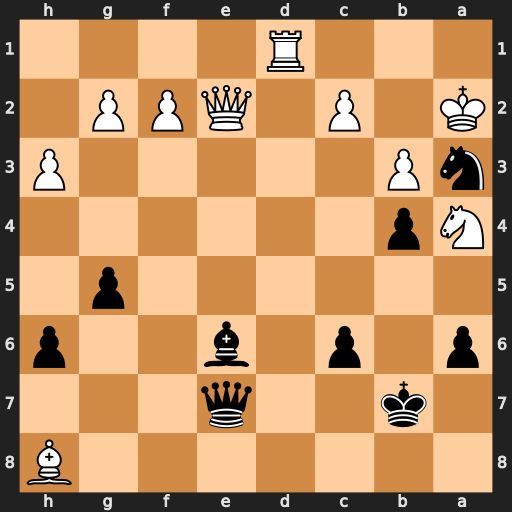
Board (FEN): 7B/1k2q3/p1p1b2p/6p1/Np6/nP5P/K1P1QPP1/3R4
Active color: b
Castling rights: -
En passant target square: -
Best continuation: Bxb3+ Kxb3 Qxe2